Question: <URL> I've made a screen layout using divs and css, then added a canvas element inside each region with a black border so I can see its extent.
In this screenshot you can see the borders are correct for the 3 main elements of the left side-bar, but the top and bottom elements are cut off as if underneath the label div element.

I've given my canvas class the following properties:
'''
.fitcanvas {
width: 100%;
height: 100%;
margin: 0;
padding: 0;
border: 1px solid black;
}
'''
The intention is for the canvas to fill the area remaining (or 100% if there's nothing else in the parent). I've tried putting it inside another div but cannot get it to work correctly.
What did I do wrong?
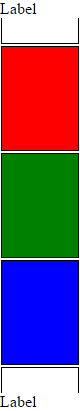
Answer: In your fiddle, you have given a 11% height to top and bottom css class, but to the remaining divs, it used .content which is 26% in height. This is making heights uneven. You can give 25% to all to make them of same height.
Your labels are overlapping your canvas area, because, you have given 100% height to canvas w.r.t its container, and the container includes label as well. Hence the problem. Please check <URL>
The css looks like:
'''
* {
box-sizing: border-box;
}
html,
body,
.wrapper {
width: 100%;
height: 100%;
margin: 0;
padding: 0;
border: 1px solid black;
}
.left,
.right {
float: left;
}
.left {
position: relative;
width: 10%;
height: 100%;
}
.left .label-top,
.left .label-bottom {
position: absolute;
width: 100%;
background-color: #fff;
}
.left .label-top {
top: 0;
left: 0;
}
.left .label-bottom {
bottom: 0;
left: 0;
}
.left .content,
.left .top,
.left .bottom {
border: 1px solid white;
}
.left .top,
.left .bottom {
height: 25%;
}
.left .content {
height: 25%;
}
.colourred {
background-color: red;
}
.colourgreen{
background-color: green;
}
.colourblue {
background-color: blue;
}
.right {
width: 85%;
height: 100%;
background-color: gray;
}
.right::after {
content: '';
display: table;
clear: both;
}
.slider {
}
.fitcanvas {
max-width: 100%;
height: 100%;
border: 1px solid black;
margin:1px;
}
'''